Interaction volume radius: 5 \u00c5
Interaction volume height: 20 \u00c5
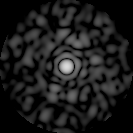
Disorder parameter: 0.7944